Interaction volume radius: 5 \u00c5
Interaction volume height: 15 \u00c5
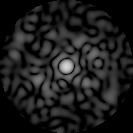
Disorder parameter: 0.8419